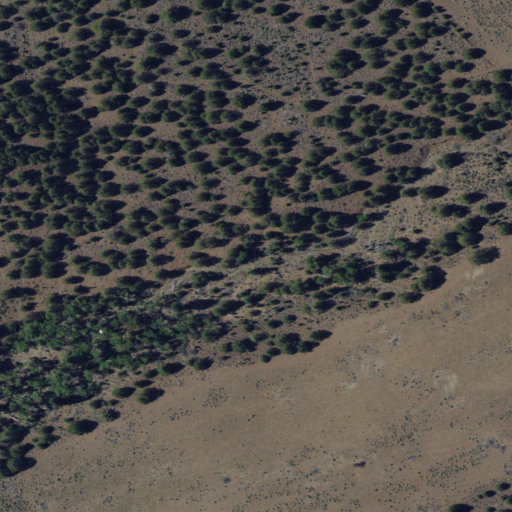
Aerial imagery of valley in California named Kaiser Canyon containing shrub, evergreen forest, and woody wetlands